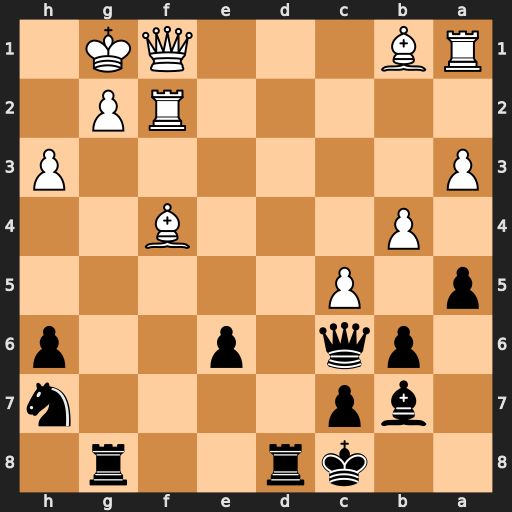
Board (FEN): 2kr2r1/1bp4n/1pq1p2p/p1P5/1P3B2/P6P/5RP1/RB3QK1
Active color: b
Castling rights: -
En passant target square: -
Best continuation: Rd1 Qxd1 Rxg2+ Kf1 Rg1+ Ke2 Rxd1